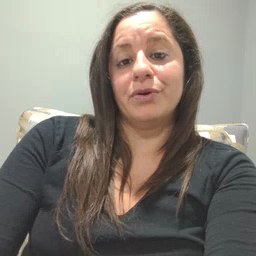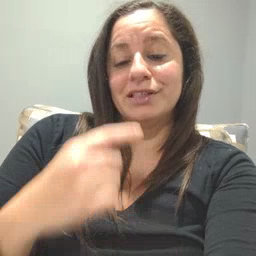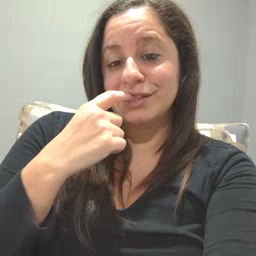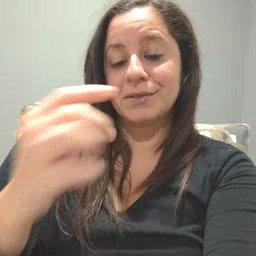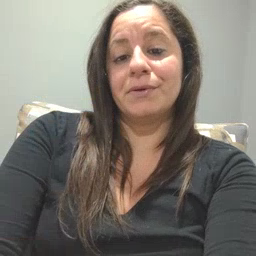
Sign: tooth